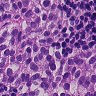
Metastatic tissue present: yes